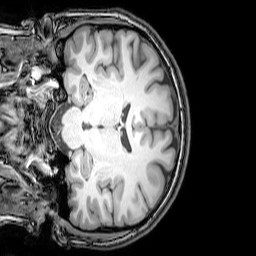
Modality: T1w
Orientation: coronal
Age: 24
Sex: female
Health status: healthy
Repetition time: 0.081 s
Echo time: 0.037 s